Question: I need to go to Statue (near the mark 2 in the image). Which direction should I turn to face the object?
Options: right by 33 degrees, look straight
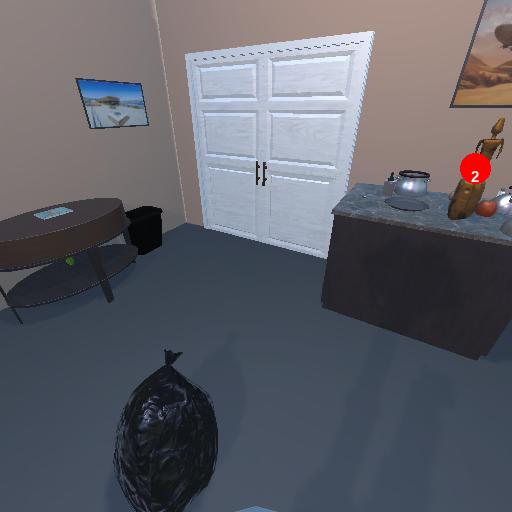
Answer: right by 33 degrees